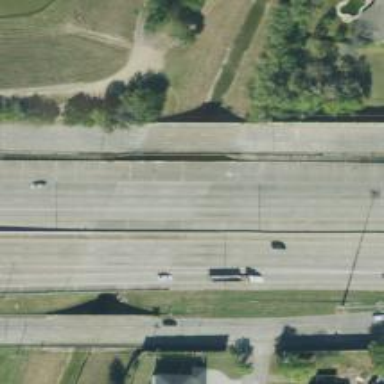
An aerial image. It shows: Secondary road with frontage road crossing bridge.